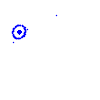
Particle: pion